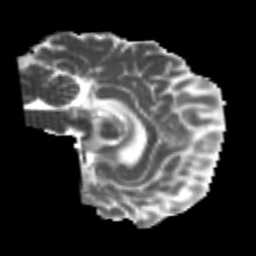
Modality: MD
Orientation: sagittal
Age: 24
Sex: male
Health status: healthy
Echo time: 0.074 s